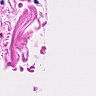
Metastatic tissue present: no